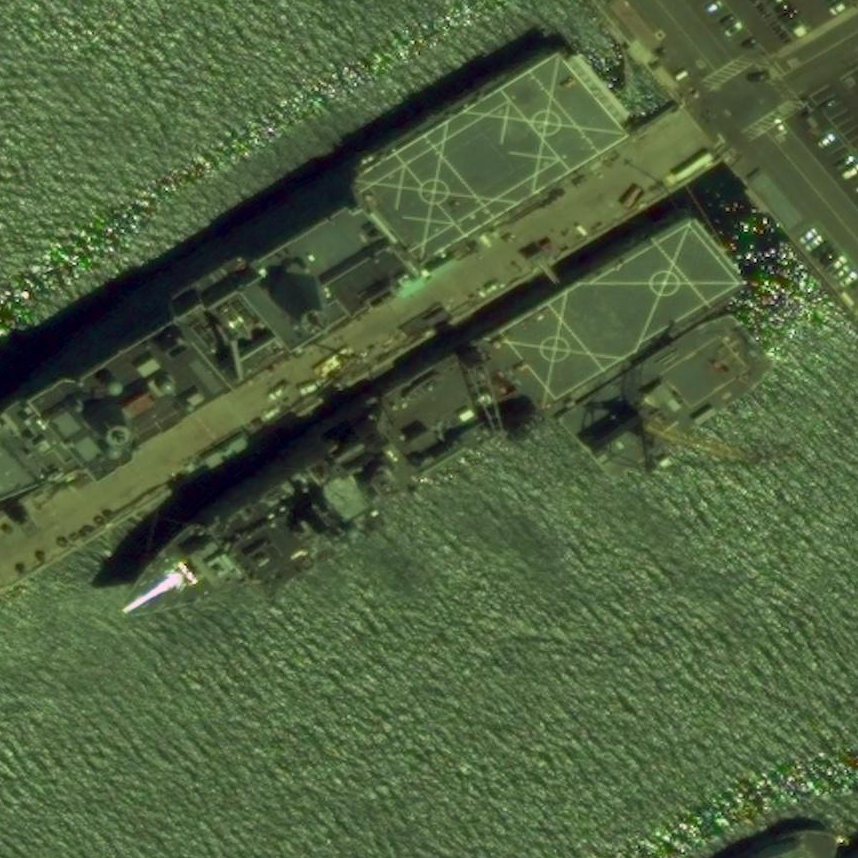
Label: combat